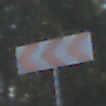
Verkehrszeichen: RichtungstafelnInKurvenGrossRechts
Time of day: MorningAfternoon
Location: Outdoor (Suburban)
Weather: PartlyCloudy
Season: NotSpecified
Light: Natural